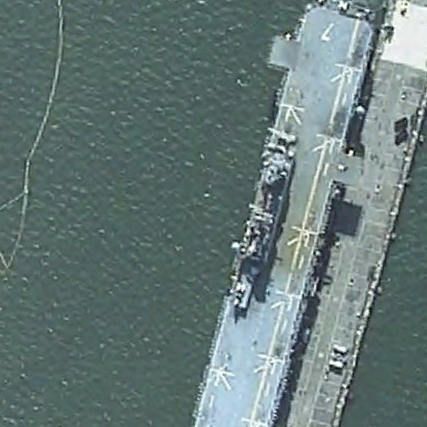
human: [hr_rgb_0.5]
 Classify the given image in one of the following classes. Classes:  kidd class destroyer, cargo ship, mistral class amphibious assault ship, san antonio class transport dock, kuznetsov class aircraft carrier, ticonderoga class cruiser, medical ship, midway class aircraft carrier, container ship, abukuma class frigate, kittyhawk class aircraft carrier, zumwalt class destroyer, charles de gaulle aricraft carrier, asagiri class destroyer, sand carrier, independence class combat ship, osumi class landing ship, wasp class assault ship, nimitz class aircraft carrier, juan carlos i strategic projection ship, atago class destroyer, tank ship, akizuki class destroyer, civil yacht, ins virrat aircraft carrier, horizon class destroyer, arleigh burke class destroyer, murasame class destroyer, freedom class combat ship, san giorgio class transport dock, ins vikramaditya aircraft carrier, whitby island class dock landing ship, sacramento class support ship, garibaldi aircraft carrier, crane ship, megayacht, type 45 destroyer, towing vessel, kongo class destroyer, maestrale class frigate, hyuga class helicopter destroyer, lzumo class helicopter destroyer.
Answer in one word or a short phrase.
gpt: Wasp class assault ship